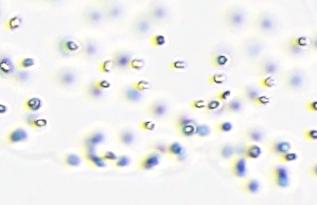
Label: Phaeocystis